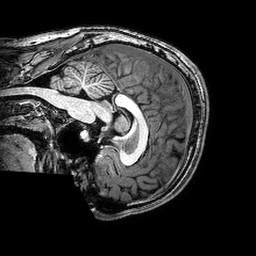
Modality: T1w
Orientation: sagittal
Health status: healthy
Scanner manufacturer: philips
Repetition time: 0.008384 s
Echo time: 0.00386 s